Interaction volume radius: 5 \u00c5
Interaction volume height: 10 \u00c5
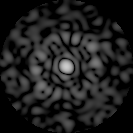
Disorder parameter: 0.8627